Field crop: maize
Growth stage: 1
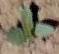
Species: datura